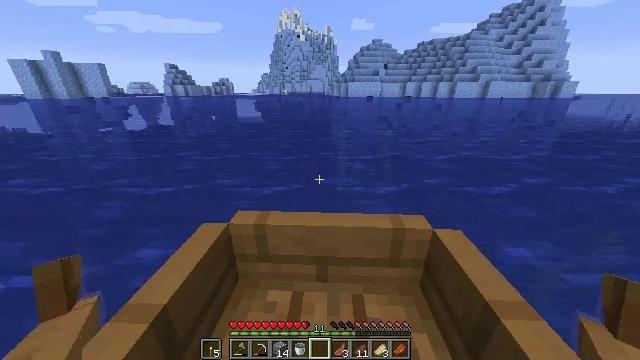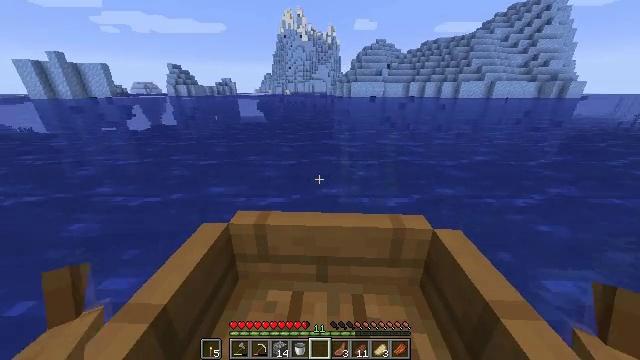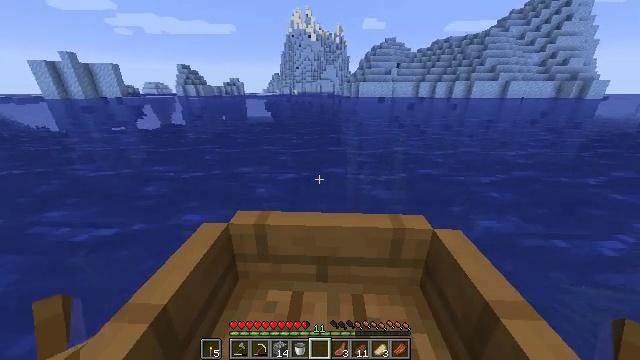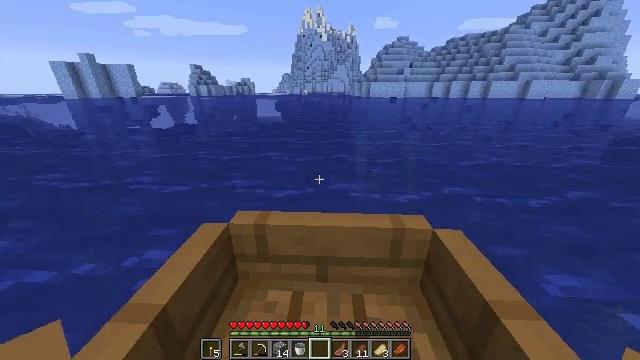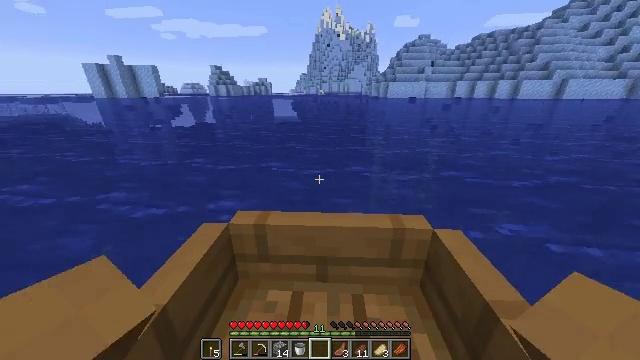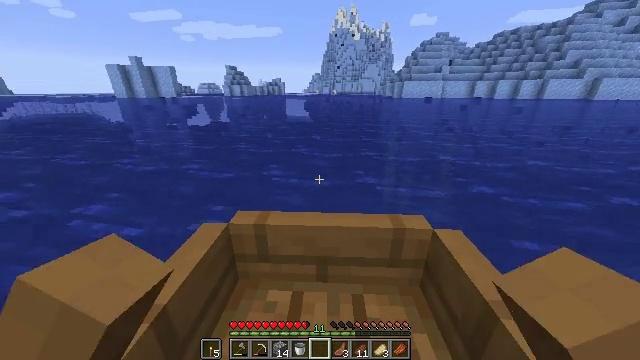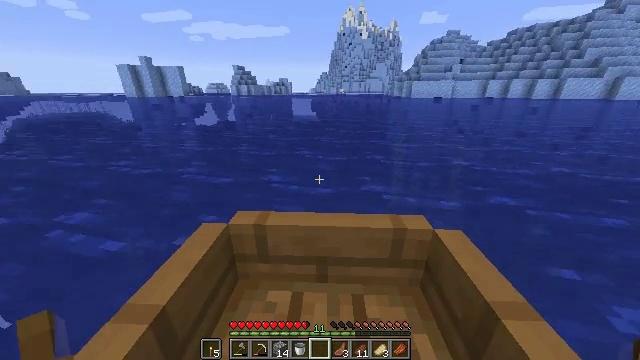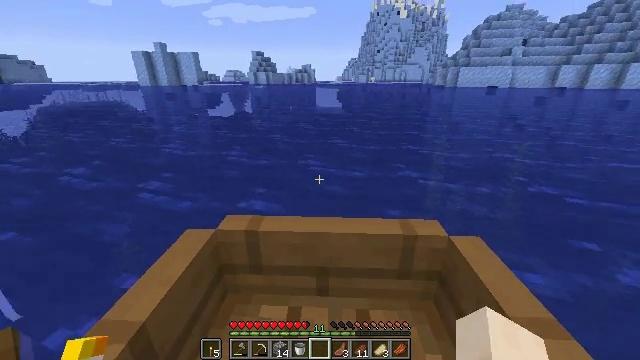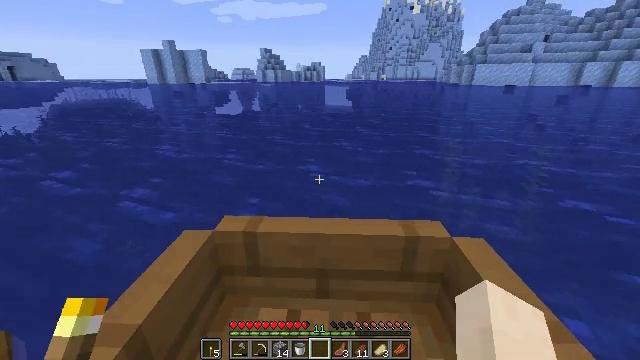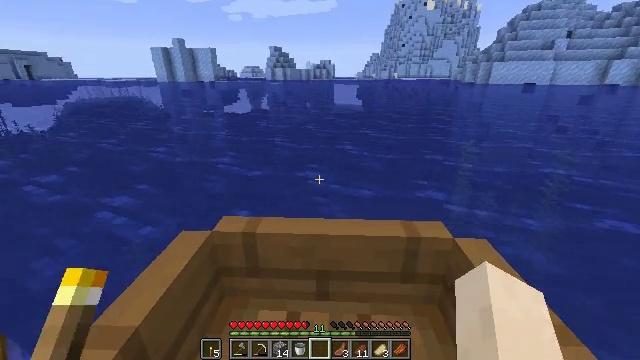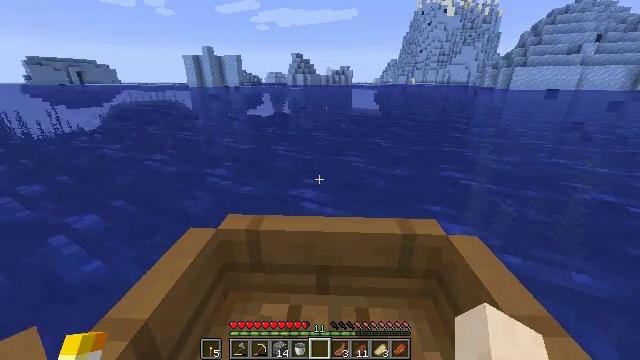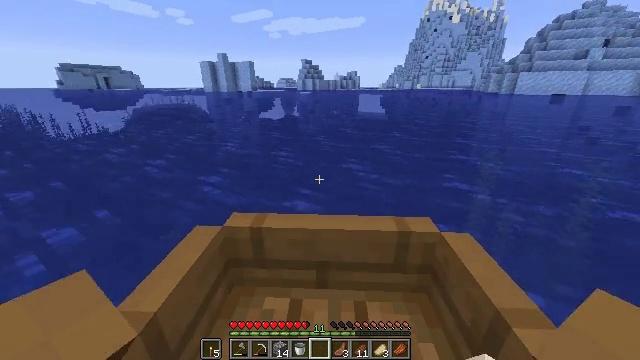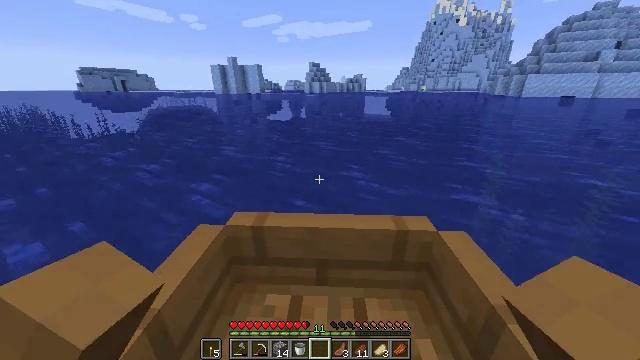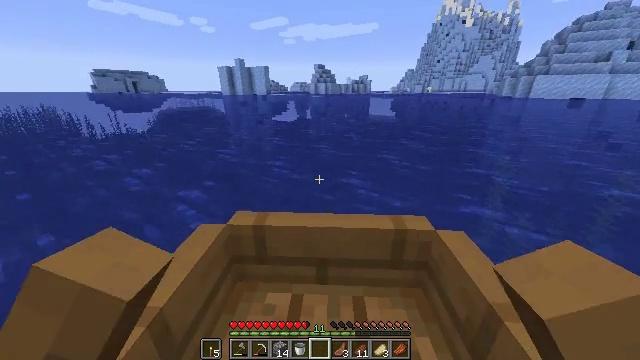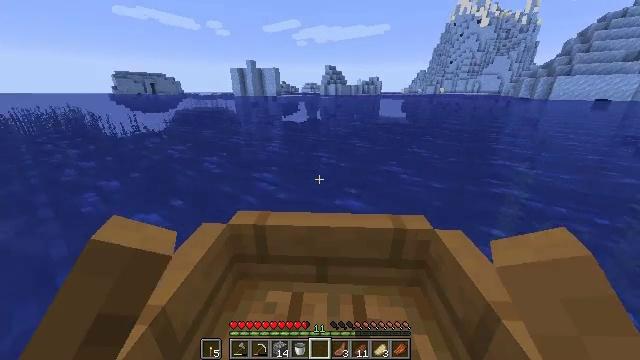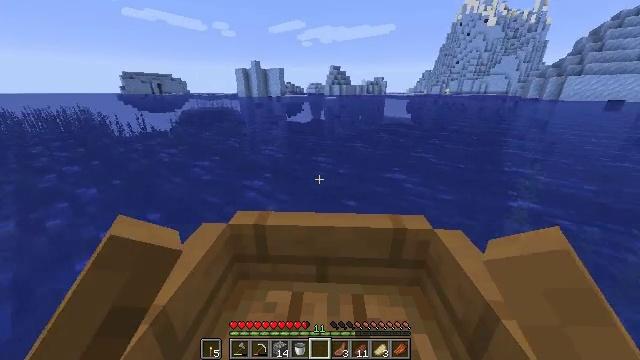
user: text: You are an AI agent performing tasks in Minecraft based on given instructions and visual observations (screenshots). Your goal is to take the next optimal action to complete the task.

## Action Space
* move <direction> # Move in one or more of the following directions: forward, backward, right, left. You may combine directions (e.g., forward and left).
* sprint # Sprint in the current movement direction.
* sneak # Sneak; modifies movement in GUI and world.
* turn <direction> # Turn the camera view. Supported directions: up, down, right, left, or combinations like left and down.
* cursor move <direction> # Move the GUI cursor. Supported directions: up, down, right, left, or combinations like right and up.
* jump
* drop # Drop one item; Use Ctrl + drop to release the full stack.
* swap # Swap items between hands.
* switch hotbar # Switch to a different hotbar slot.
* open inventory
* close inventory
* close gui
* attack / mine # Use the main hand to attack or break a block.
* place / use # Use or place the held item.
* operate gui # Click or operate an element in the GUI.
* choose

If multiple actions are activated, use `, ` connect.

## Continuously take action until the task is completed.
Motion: motion action
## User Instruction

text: Break the dead bush for sticks.
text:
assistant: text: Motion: move forward and move left, sprint
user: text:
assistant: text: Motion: move forward and move left, sprint
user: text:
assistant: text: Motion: move forward and move left, sprint
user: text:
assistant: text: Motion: move forward and move left, sprint
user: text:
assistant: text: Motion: sprint
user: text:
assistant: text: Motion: sprint
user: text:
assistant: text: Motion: sprint
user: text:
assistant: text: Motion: sprint
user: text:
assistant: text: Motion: move forward, sprint
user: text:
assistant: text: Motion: move forward, sprint
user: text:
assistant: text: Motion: move forward, sprint
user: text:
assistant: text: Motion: move forward, sprint
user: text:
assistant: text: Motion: move forward, sprint
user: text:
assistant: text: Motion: move forward, sprint
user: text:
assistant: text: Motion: move forward, sprint
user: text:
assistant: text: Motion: move forward, sprint
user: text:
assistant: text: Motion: move forward, sprint
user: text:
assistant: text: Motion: move forward, sprint
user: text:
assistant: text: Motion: move forward, sprint
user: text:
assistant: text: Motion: move forward, sprint
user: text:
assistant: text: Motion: move forward, sprint
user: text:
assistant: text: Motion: move forward, sprint
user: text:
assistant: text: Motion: move forward, sprint
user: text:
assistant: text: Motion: move forward, sprint
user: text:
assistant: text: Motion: move forward, sprint
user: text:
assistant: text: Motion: move forward, sprint
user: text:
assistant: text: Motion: move forward, sprint
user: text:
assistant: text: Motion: move forward, sprint
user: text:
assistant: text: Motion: move forward, sprint
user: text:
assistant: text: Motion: move forward, sprint